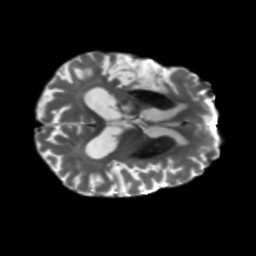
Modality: T2w
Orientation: axial
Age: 71
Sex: male
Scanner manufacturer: siemens
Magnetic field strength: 3 T
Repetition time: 5.25 s
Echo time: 0.08 s